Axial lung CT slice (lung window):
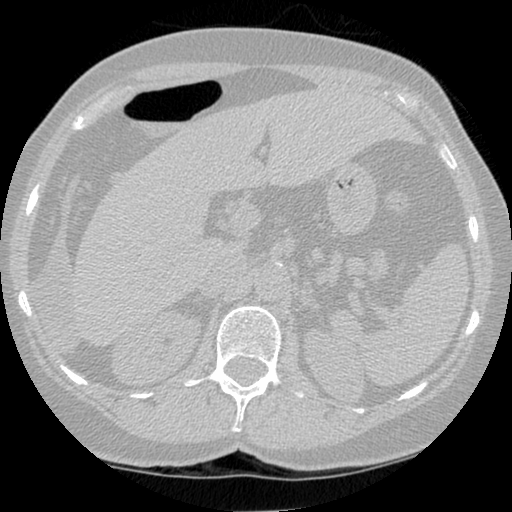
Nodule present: no